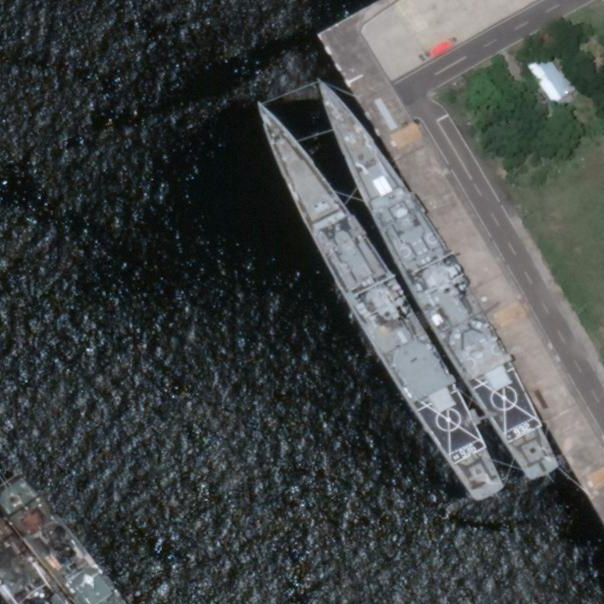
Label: cruiser